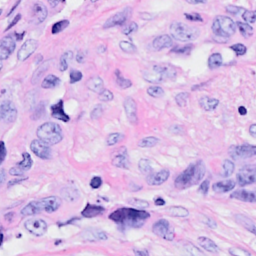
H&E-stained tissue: Breast